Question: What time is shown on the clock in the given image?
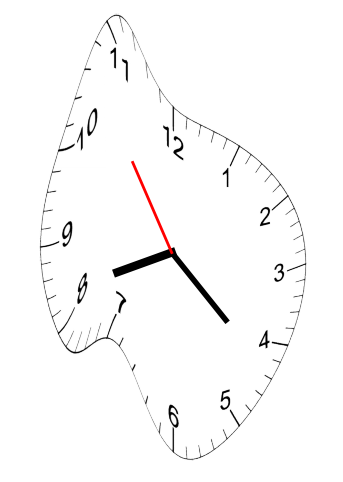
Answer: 08:21:54